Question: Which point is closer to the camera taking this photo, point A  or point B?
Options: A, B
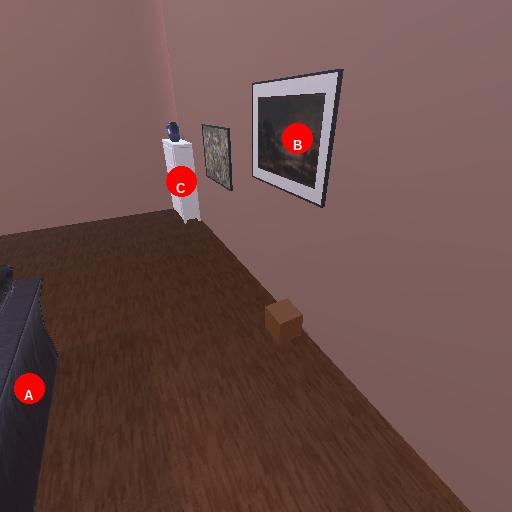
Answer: A